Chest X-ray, PA view. Patient: 60 years old, sex F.
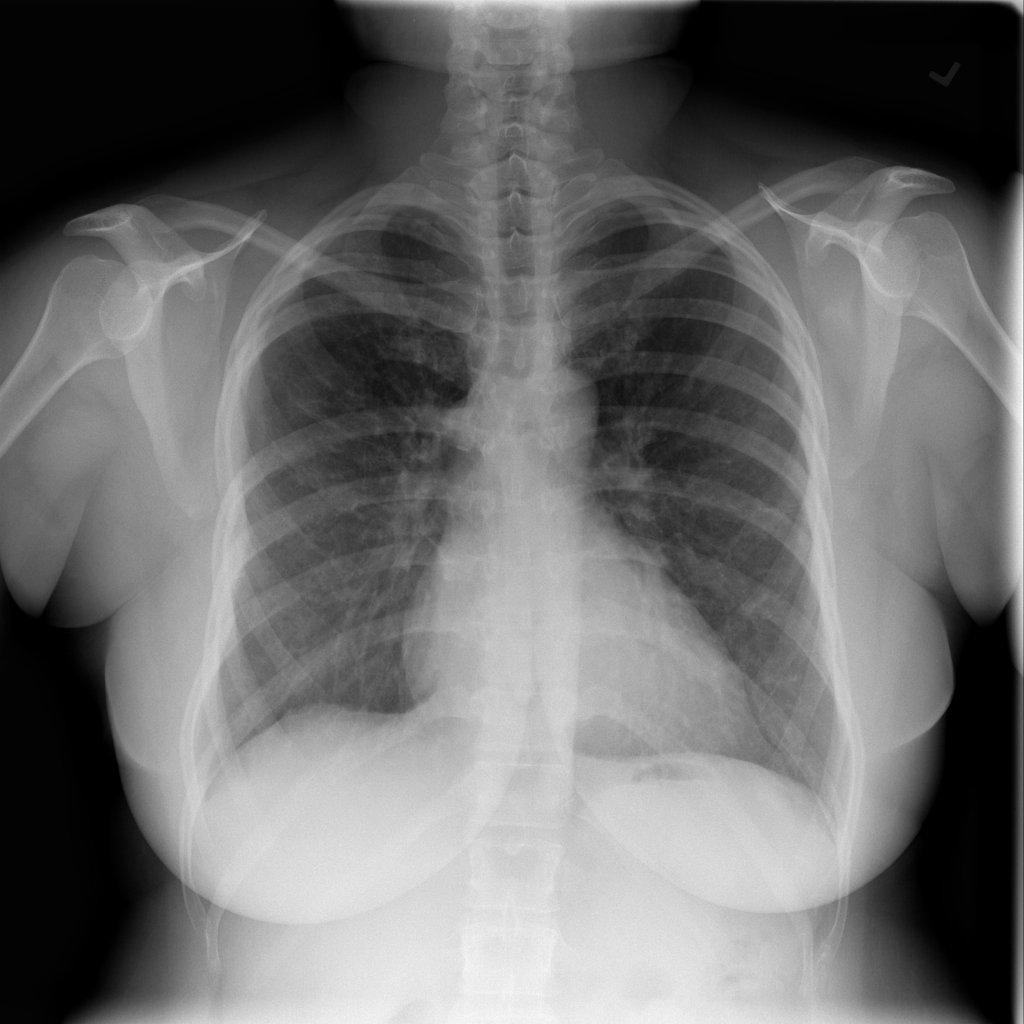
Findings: No Finding